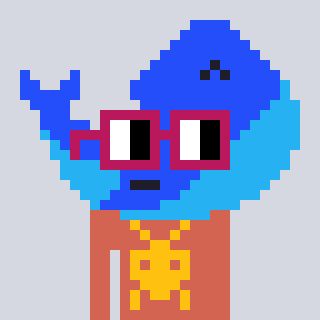
a pixel art character with square dark red glasses, a whale-shaped head and a peachy-colored body on a cool background